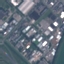
Label: Industrial